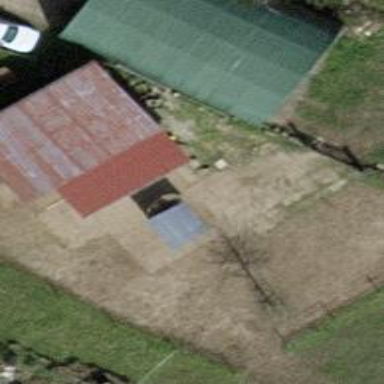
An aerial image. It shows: Shed.